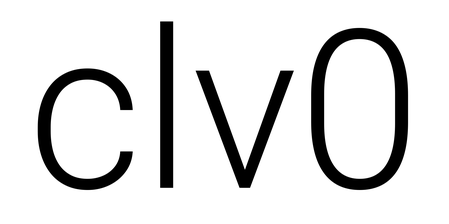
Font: Roboto_Light